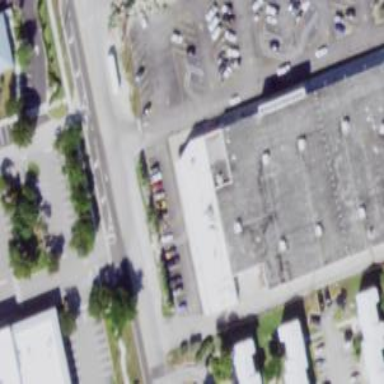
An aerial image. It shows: Retail building.